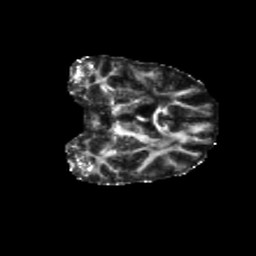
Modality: FA
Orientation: coronal
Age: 50
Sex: female
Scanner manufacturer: siemens
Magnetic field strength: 3 T
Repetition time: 5.25 s
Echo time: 0.08 s